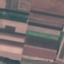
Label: AnnualCrop